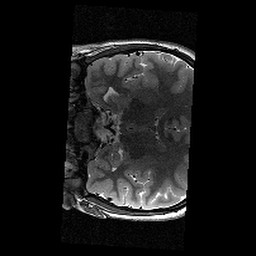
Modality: T2w
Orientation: coronal
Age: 11
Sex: female
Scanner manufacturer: siemens
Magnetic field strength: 3 T
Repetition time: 9.23 s
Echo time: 0.067 s